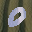
Label: 0